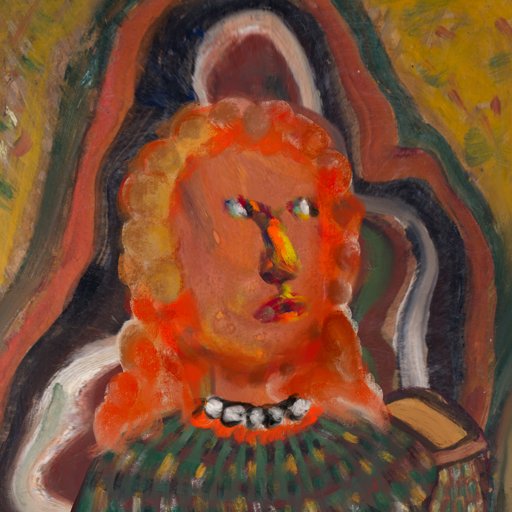
Background: AfterRaid, Head And Neck Side: Mother_And_Son_Son, Face Side: An_Impression, Bust: After_Raid, Hair Side: Rupkatha, Head Accessory: Blank, Second Necklace: Blank, Necklace: An_Impression, Baby: Blank